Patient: sex M, age 60
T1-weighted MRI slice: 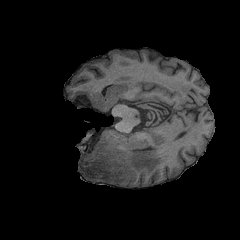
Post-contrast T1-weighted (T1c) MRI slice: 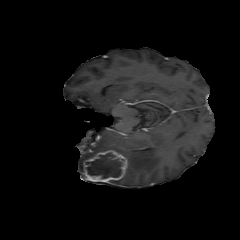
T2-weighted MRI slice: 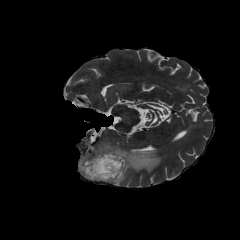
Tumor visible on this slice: yes
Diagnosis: Glioblastoma, IDH-wildtype
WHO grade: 4